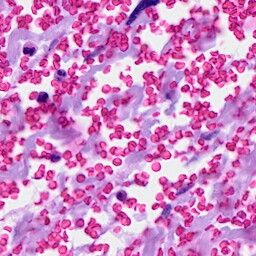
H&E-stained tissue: Breast